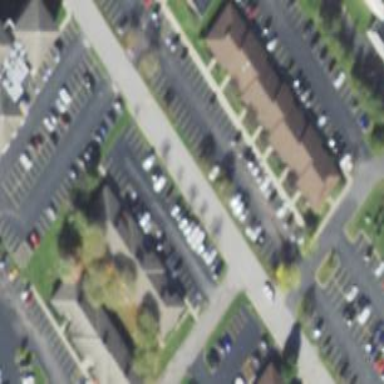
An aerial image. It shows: Parking area with surface.